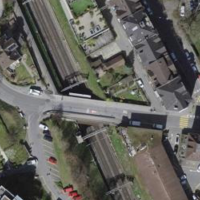
EUNIS habitat code: 55
Species observed at this site:
Salvia glutinosa
Lysimachia nemorum